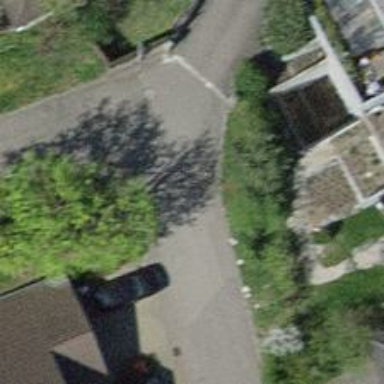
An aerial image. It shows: Residential road.